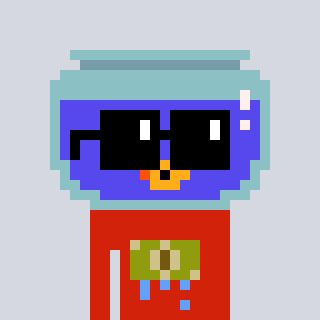
a pixel art character with square black sunglasses, a goldfish-shaped head and a red-colored body on a cool background